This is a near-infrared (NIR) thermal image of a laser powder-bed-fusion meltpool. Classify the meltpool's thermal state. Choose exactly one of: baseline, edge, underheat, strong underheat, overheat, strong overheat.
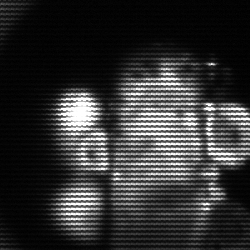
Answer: strong underheat